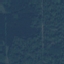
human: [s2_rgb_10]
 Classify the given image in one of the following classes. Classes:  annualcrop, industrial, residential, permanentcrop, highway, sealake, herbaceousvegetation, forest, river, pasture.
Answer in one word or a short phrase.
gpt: Forest